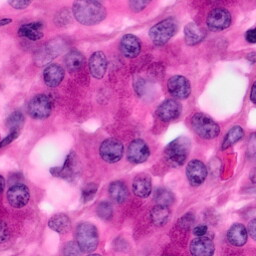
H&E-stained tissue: Pancreatic